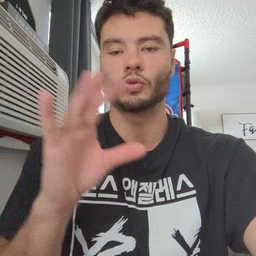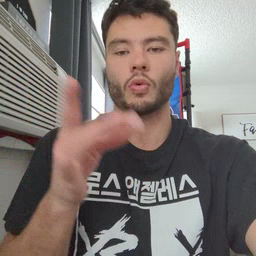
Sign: story